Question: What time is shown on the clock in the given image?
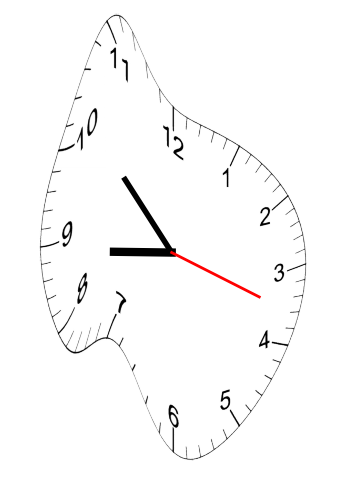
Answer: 08:52:18